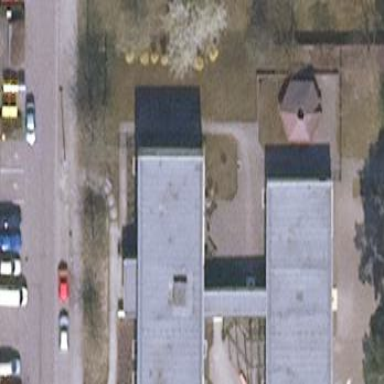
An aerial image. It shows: Police building.